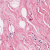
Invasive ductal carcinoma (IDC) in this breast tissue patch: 0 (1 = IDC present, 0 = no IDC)